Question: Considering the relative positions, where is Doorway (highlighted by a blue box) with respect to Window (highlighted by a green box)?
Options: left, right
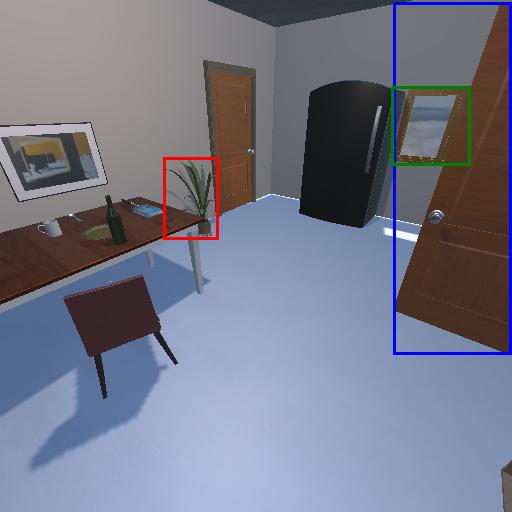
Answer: left